Question: I'm really new to Kivy and I'm trying to position some text on a canvas, but I found that the 'Label' I'm using isn't positioned properly. If I'm drawing a 'Rectangle' with the same values it has the right position.
I found some similar questions here but I think there was no answer for me.
Here's my code:
'''
class MyClass(Widget):
def __init__(self, **kwargs):
super(MyClass, self).__init__(**kwargs)
self._keyboard = Window.request_keyboard(self._keyboard_closed, self)
self._keyboard.bind(on_key_down=self._on_keyboard_down)
def _keyboard_closed(self):
pass
def _on_keyboard_down(self, keyboard, keycode, text, modifiers):
with self.canvas:
lbl_staticText = Label(font_size=12)
lbl_staticText.text = 'This is some nice random text
with linebreak'
lbl_staticText.texture_update()
textSize = lbl_staticText.texture_size
Rectangle(pos=(1024/2 - textSize[0]/2, 600), size=(textSize[0], textSize[1])); #Rectangle with same position and same size
lbl_staticText.pos = (1024/2 - textSize[0]/2, 600)
'''
The result looks like:

As you can see the 'Rectangle' position is horizontally centered as expected but the 'Label' is neither centered nor has the right height position.
Please can you tell me why there is a difference?
Thanks!
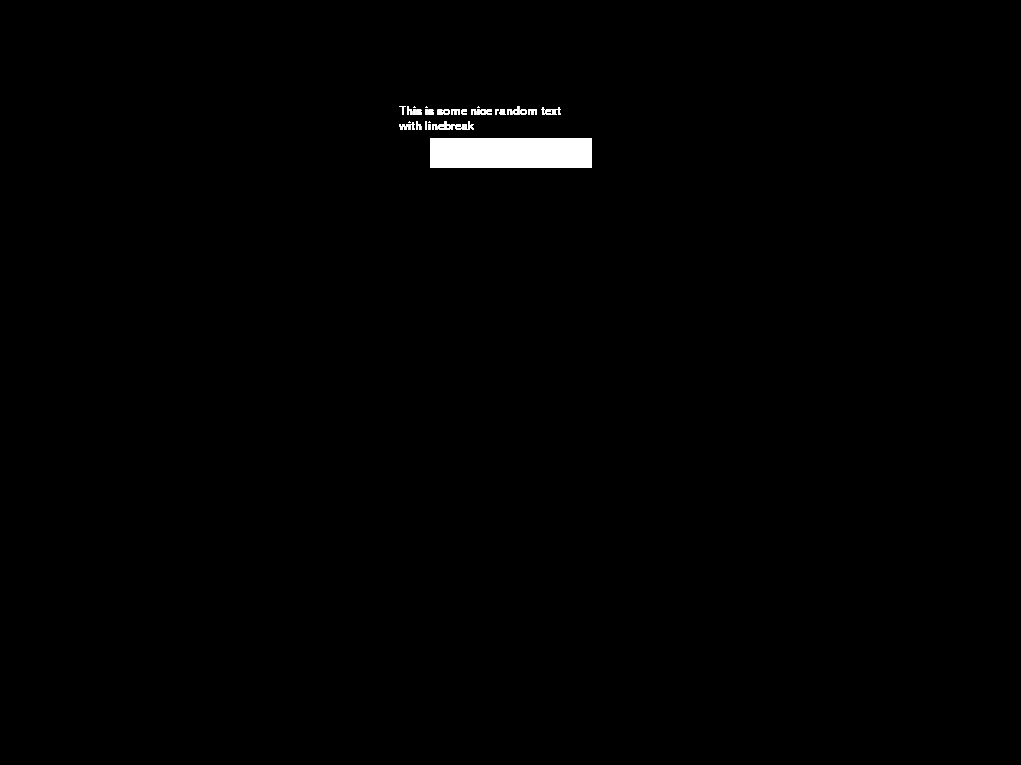
Answer: Well, you forgot to check for the size of the label that's first of all. The default one is always '[100, 100]'. You didn't add the 'Label' anywhere as a child, therefore it ignores 'size_hint' which is by default set to '[1, 1]'.
The end result:
- 'Label''[100, 100]'- 'Label''[something, something]''[160, 32]'
Now you create a 'Rectangle' with size of the 'Label''s texture size and place it somewhere, then you move the 'Label' to align it. Their sizes are different.
Uncomment the last commented line to see the difference.
'''
class MyClass(Widget):
...
def _on_keyboard_down(self, keyboard, keycode, text, modifiers):
with self.canvas:
lbl_staticText = Label(font_size=12)
lbl_staticText.text = 'This is some nice random text
with linebreak'
lbl_staticText.texture_update()
textSize = lbl_staticText.texture_size
Color(1, 0, 0, 1)
Rectangle(
pos=(100+textSize[0]/2.0, 100),
size=(textSize[0], textSize[1])
)
lbl_staticText.pos = (100+textSize[0]/2.0, 300)
print(lbl_staticText.size, textSize, lbl_staticText.size == textSize)
#lbl_staticText.size=(textSize[0], textSize[1]) # this!
Color(0, 1, 0, 1)
Rectangle(
pos=lbl_staticText.pos,
size=lbl_staticText.size
)
runTouchApp(MyClass())
'''